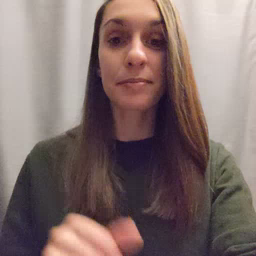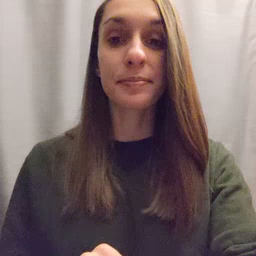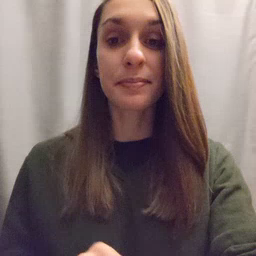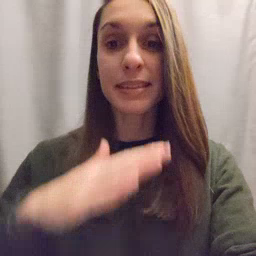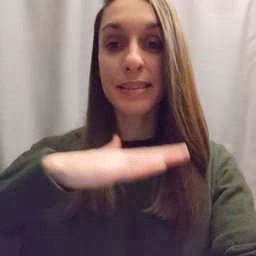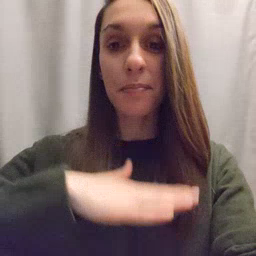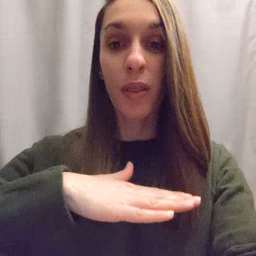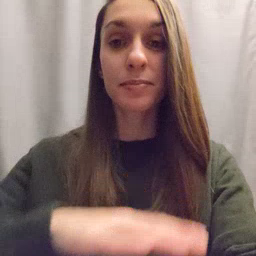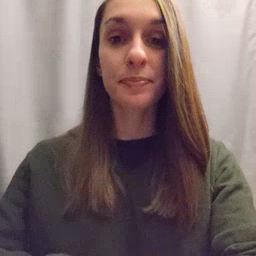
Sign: table